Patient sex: F
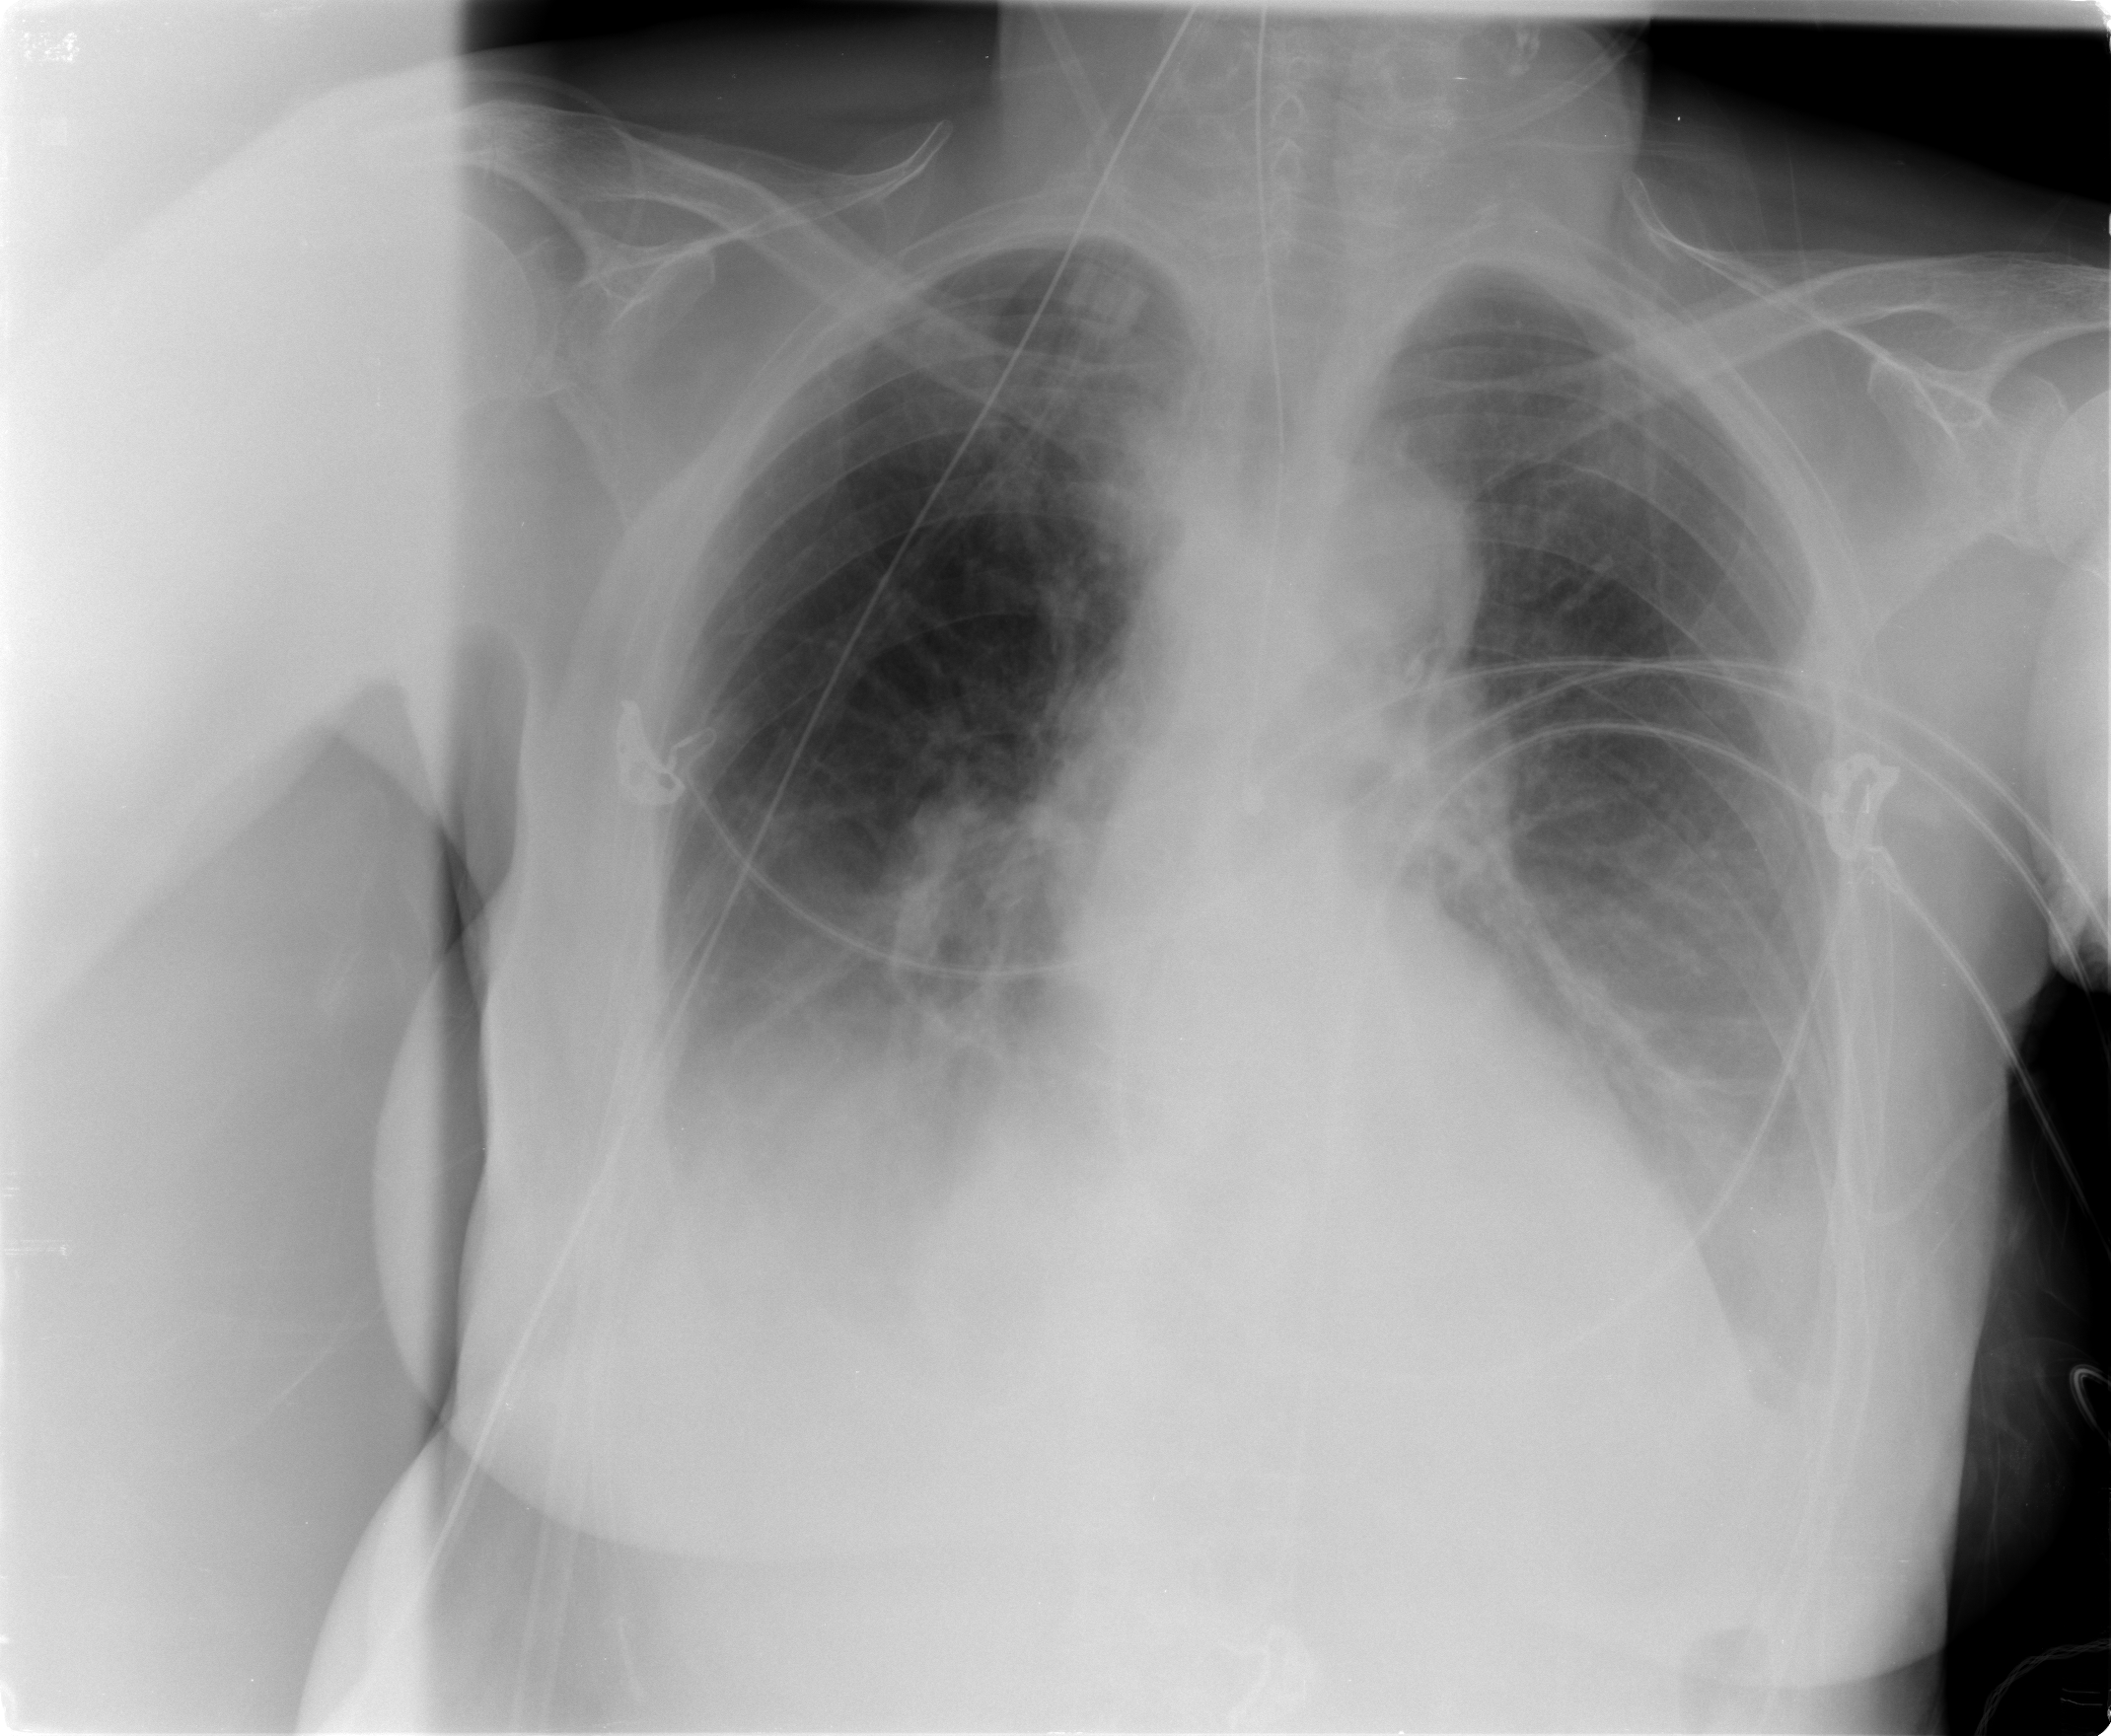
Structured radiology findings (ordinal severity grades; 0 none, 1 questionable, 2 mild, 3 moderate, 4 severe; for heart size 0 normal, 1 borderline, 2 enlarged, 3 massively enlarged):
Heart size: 1
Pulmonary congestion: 2
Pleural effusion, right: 2
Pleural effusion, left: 2
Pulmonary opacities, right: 0
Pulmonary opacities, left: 0
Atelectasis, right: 2
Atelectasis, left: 2